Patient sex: M
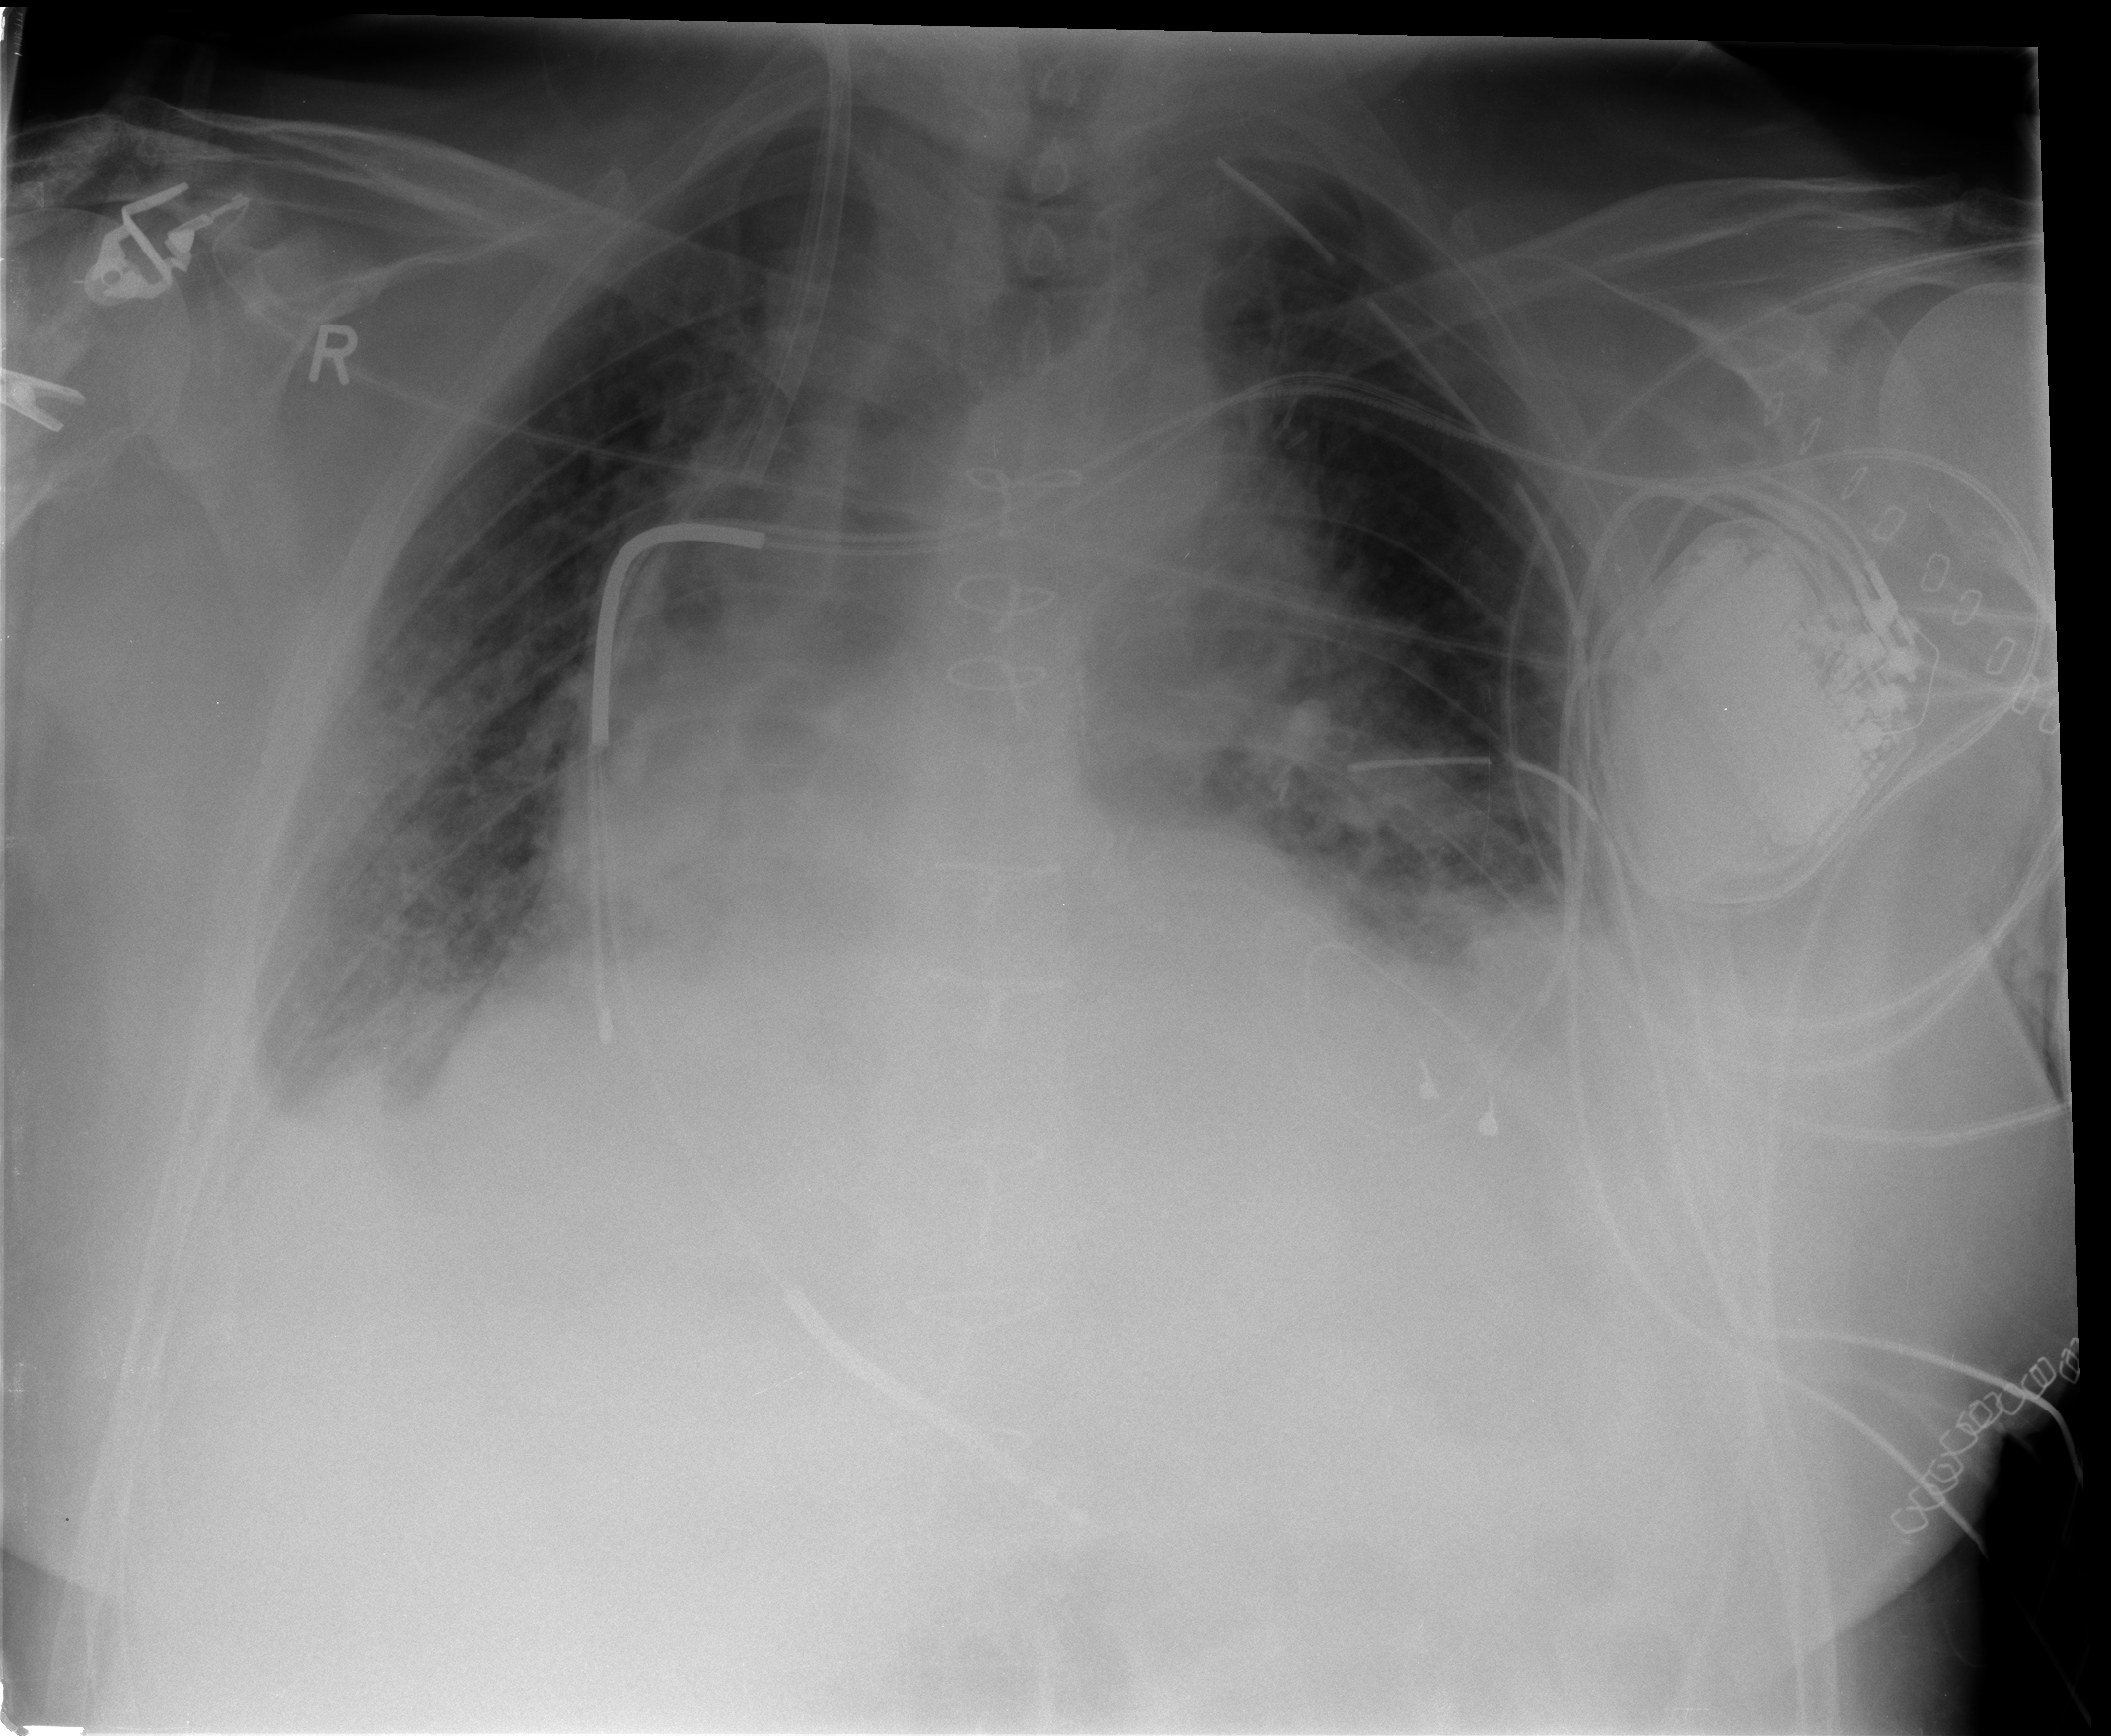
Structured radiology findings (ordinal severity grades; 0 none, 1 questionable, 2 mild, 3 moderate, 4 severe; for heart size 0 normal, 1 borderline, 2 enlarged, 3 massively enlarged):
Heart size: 3
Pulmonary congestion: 3
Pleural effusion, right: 2
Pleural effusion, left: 3
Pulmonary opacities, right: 2
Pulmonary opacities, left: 2
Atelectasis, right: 3
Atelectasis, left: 3